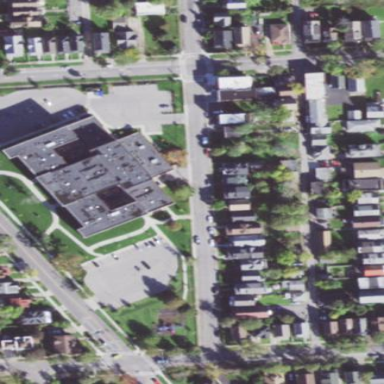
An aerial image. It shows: School building.